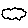
Label: cloud